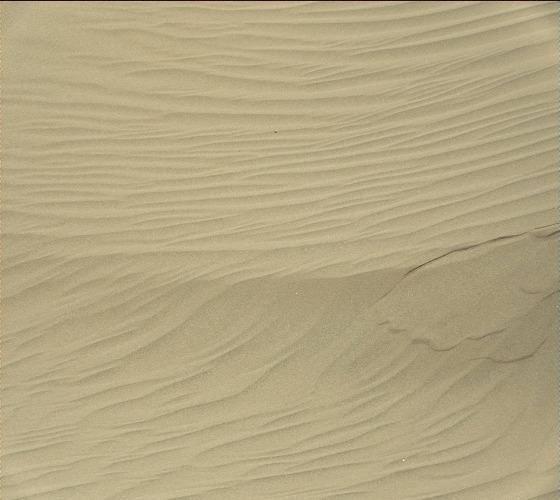
Terrain classes present: Gravel / Sand / Soil